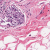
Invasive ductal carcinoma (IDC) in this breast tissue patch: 0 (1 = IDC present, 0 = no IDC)